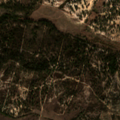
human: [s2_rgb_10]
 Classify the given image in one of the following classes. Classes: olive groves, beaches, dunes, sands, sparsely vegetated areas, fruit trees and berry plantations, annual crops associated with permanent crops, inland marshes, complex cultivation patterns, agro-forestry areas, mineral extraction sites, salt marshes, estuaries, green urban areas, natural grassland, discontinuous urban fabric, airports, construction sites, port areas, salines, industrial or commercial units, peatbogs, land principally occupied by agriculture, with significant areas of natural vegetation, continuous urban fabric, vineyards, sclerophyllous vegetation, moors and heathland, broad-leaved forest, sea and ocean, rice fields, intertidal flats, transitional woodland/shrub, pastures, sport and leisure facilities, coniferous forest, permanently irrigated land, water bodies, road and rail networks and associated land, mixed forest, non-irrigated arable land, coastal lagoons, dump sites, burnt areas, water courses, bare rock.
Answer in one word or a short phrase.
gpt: pastures, agro-forestry areas, coniferous forest, mixed forest, transitional woodland/shrub